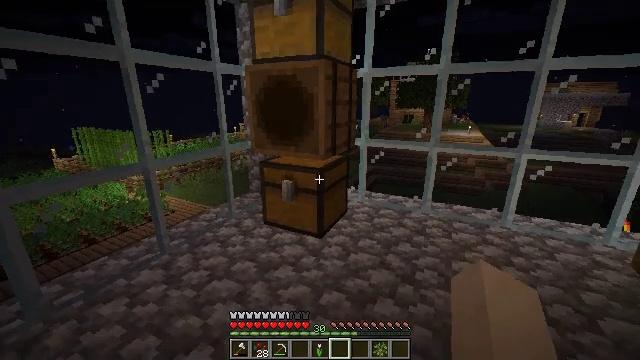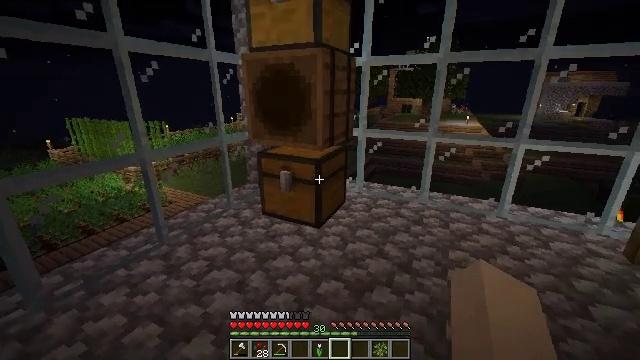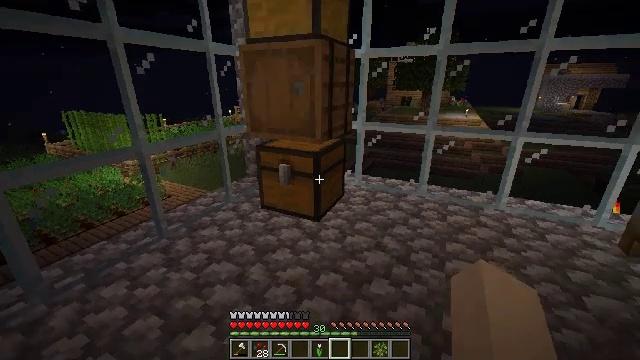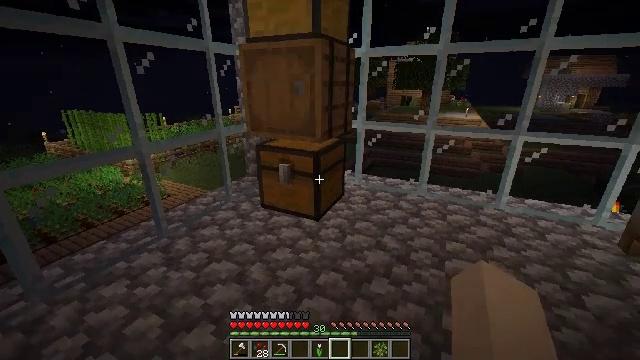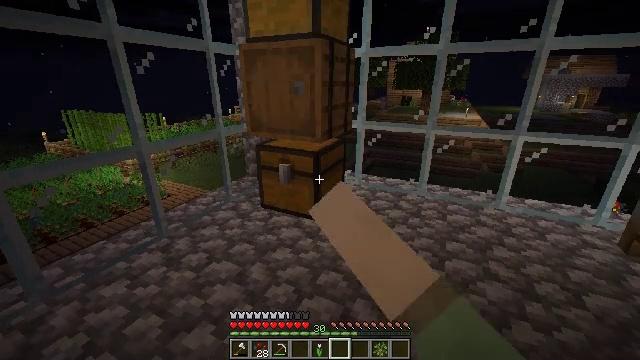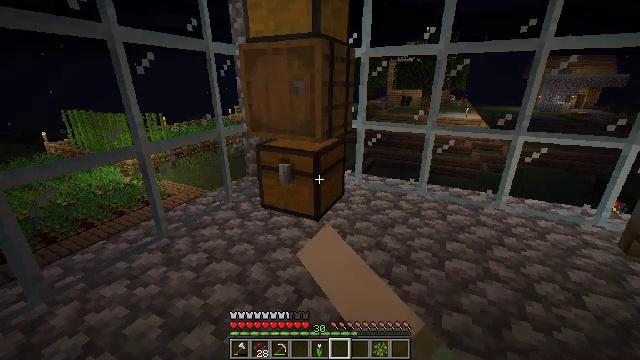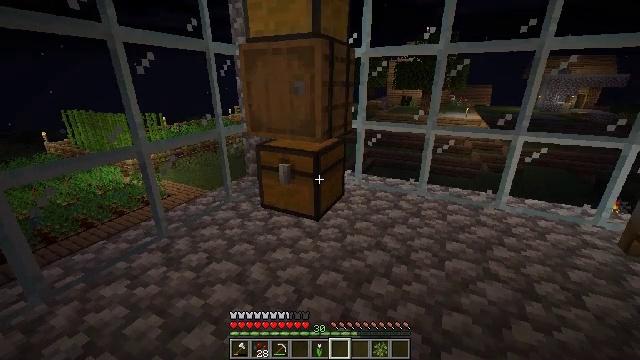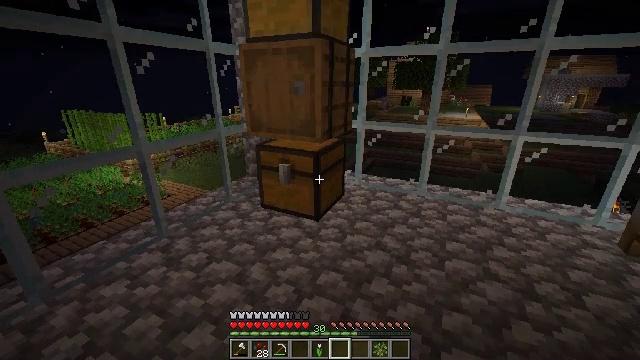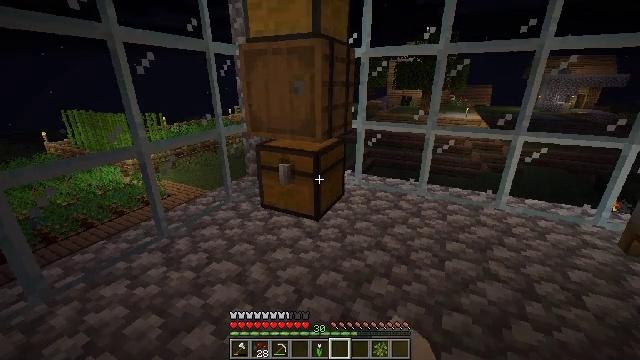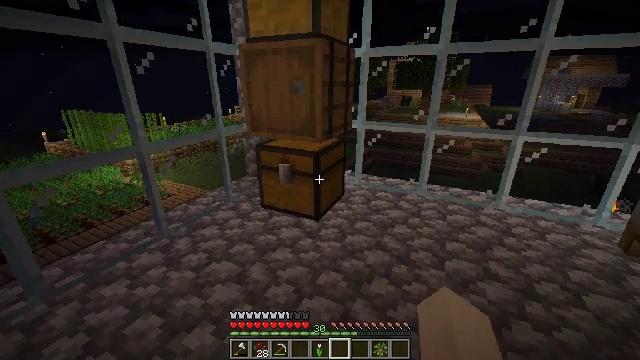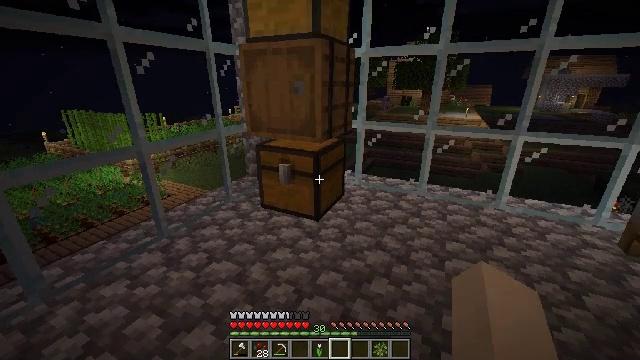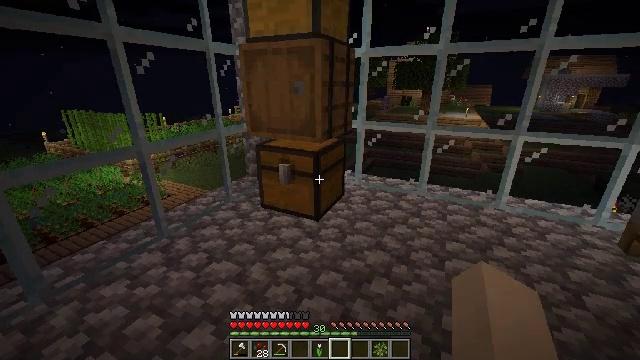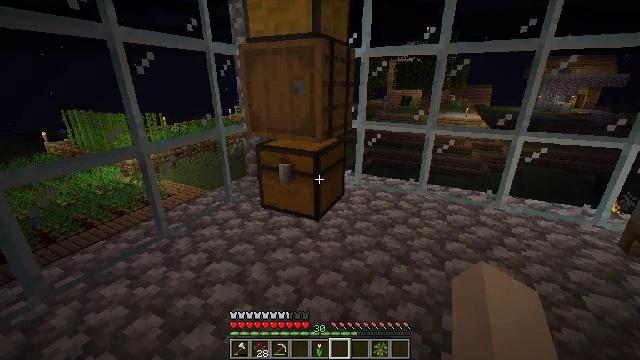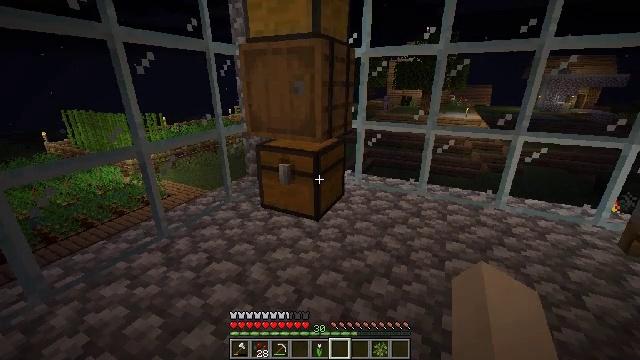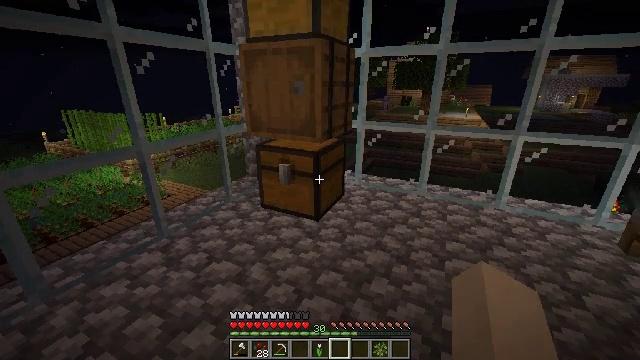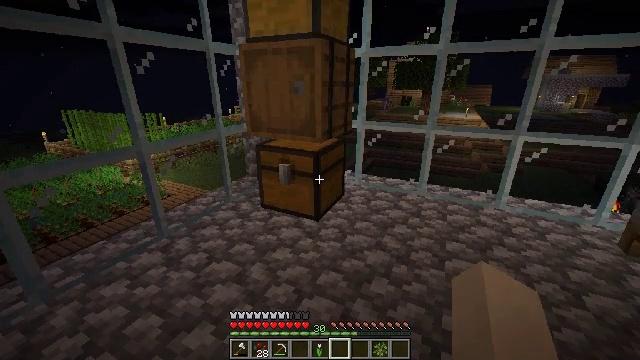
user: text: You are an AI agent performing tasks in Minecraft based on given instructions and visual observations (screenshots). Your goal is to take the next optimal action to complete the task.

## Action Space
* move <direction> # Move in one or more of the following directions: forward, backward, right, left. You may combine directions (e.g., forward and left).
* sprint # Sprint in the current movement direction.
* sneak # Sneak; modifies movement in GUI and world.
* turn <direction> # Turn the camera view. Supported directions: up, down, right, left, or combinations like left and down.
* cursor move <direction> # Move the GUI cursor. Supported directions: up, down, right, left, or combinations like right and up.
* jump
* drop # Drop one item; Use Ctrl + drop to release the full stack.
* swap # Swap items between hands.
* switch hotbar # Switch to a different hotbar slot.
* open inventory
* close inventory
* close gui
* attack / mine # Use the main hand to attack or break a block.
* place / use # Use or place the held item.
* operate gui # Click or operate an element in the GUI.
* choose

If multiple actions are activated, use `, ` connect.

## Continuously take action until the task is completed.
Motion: motion action
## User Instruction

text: Smash the barrel to get its contents.
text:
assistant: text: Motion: turn down, attack / mine
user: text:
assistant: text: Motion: turn down, attack / mine
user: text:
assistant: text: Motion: attack / mine and use / place
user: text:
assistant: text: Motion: attack / mine and use / place
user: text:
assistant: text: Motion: attack / mine and use / place
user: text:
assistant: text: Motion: attack / mine and use / place
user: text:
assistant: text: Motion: attack / mine
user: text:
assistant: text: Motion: attack / mine
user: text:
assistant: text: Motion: attack / mine
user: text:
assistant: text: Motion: attack / mine
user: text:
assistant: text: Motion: attack / mine
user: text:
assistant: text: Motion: attack / mine
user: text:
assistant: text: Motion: attack / mine
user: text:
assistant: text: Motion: attack / mine
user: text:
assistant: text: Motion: attack / mine
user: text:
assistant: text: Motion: attack / mine
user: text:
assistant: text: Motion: attack / mine
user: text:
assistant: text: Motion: attack / mine
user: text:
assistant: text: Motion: attack / mine
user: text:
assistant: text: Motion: attack / mine
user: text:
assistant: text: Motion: attack / mine
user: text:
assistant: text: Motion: attack / mine
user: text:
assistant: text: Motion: attack / mine
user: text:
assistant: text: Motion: attack / mine and use / place
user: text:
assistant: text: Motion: attack / mine and use / place
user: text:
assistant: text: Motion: attack / mine and use / place
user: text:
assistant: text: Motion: move forward, attack / mine
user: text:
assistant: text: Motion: move forward, attack / mine
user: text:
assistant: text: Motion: move forward, attack / mine
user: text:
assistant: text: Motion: move forward, attack / mine